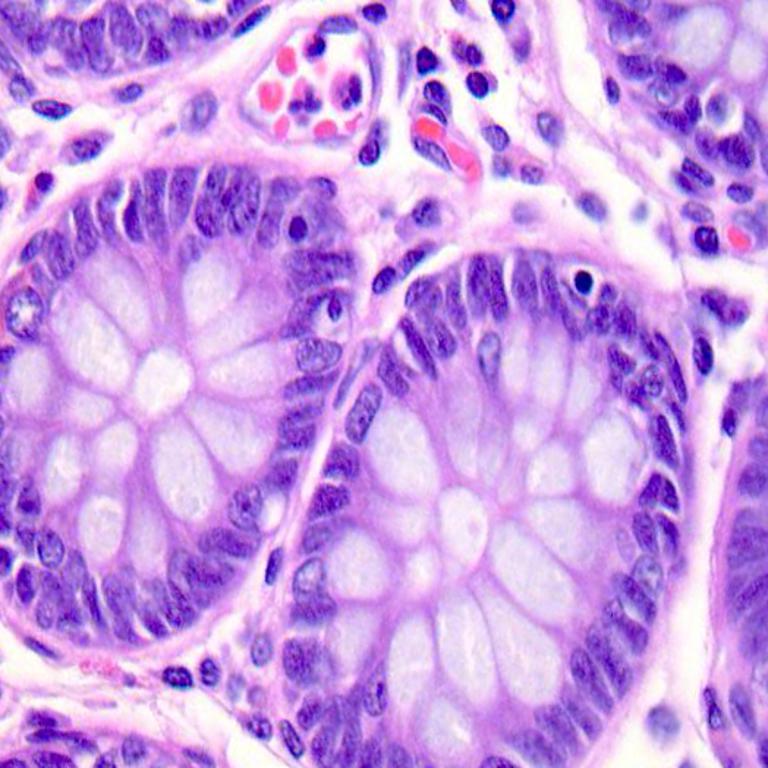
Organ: colon
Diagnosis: benign